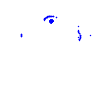
Particle: proton